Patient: sex M, age 42
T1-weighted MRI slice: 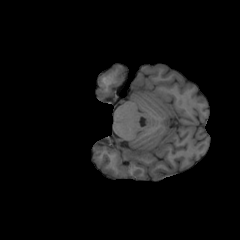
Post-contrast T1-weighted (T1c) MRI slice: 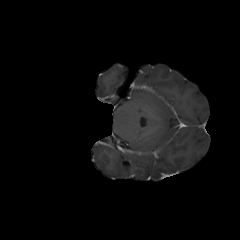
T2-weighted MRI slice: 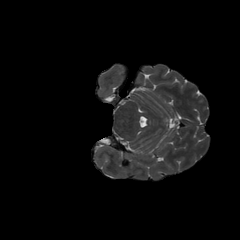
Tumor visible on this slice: no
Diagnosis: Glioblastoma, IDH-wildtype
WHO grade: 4